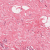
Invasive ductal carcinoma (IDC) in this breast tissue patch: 0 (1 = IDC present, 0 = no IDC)